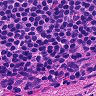
Metastatic tissue present: no